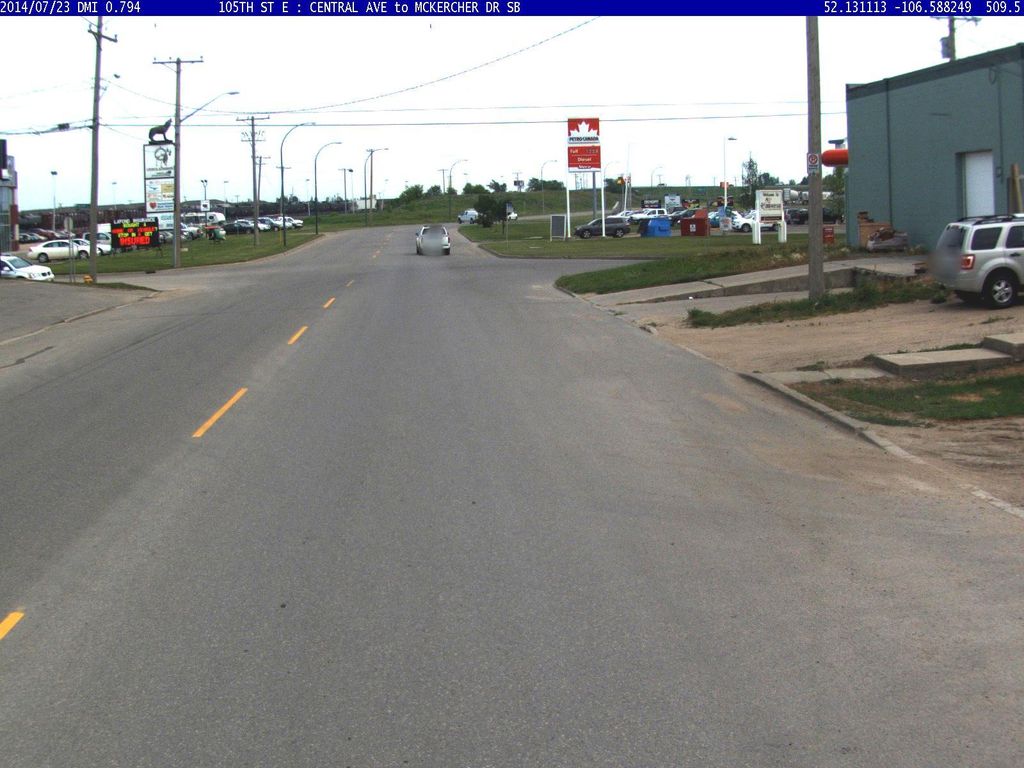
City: saskatoon